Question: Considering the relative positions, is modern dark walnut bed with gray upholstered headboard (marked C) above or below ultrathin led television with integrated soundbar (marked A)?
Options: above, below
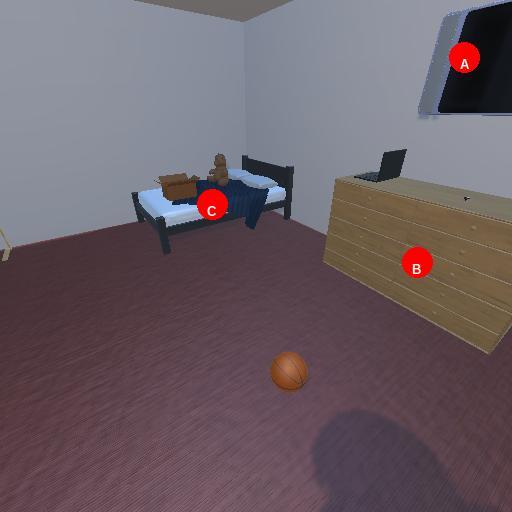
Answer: above